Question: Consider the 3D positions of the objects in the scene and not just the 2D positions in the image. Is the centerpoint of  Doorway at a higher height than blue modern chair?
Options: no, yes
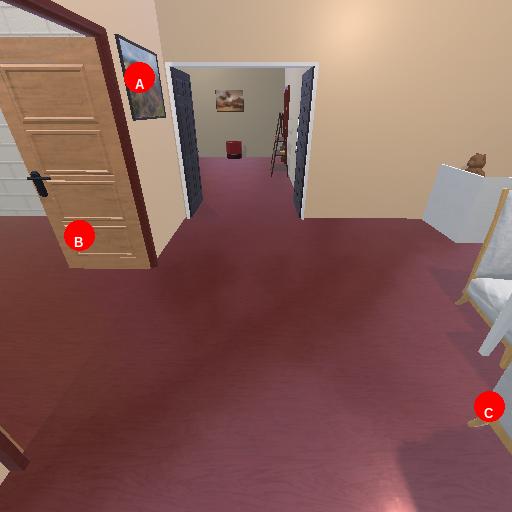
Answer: no